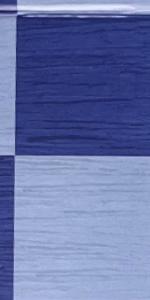
Label: Empty